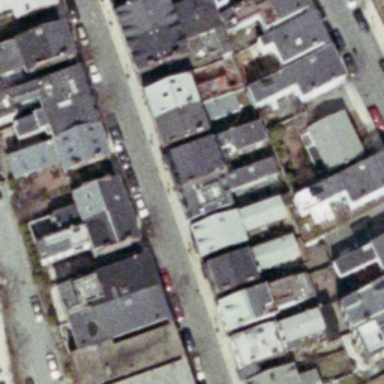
This is a dense residential area .